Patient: sex M, age 42
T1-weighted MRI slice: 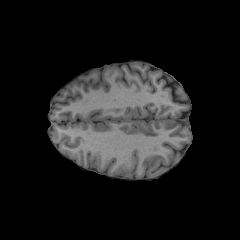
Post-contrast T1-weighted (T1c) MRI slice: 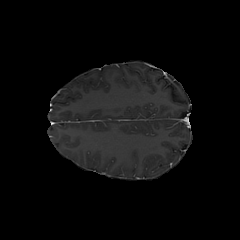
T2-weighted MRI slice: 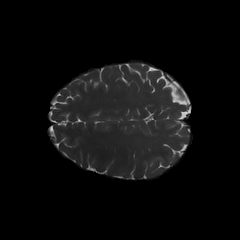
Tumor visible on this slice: no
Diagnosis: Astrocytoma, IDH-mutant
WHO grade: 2